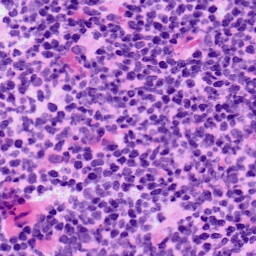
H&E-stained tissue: LymphNode